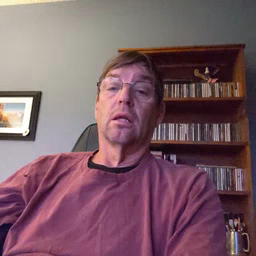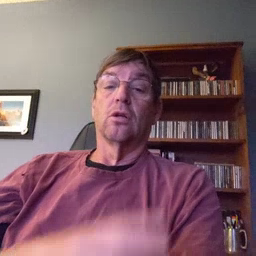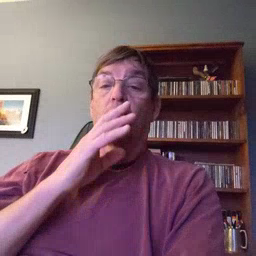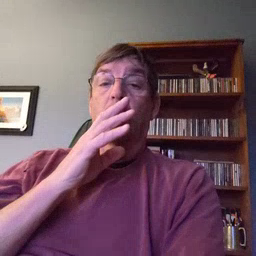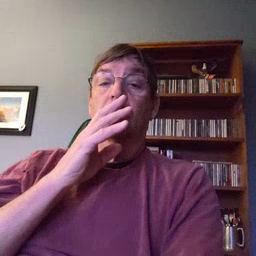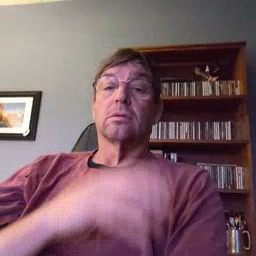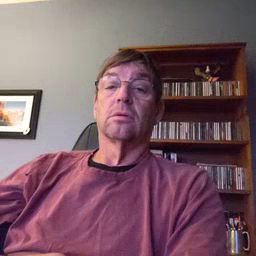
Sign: talk